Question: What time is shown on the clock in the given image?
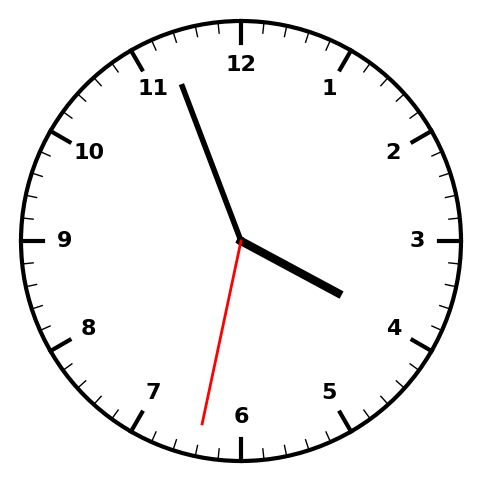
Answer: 03:56:32